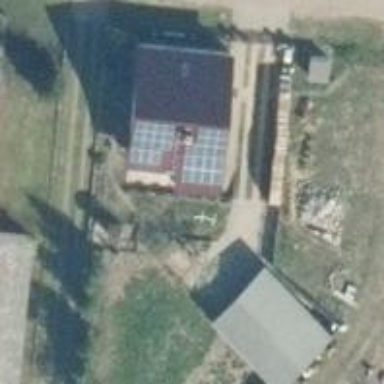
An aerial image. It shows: Small solar photovoltaic panel used as generator to produce electricity.